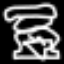
Label: hourglass